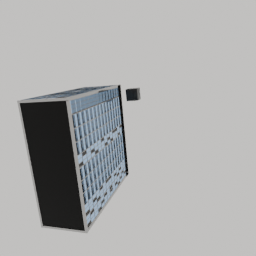
Label: architecture